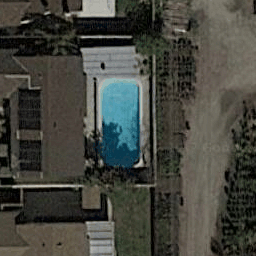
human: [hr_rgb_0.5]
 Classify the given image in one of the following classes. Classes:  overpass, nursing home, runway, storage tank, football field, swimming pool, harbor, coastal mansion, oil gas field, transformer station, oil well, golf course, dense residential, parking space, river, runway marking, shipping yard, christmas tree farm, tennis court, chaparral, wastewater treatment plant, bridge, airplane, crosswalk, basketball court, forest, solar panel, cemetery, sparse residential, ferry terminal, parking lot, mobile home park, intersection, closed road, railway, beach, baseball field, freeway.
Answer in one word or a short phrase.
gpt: swimming pool